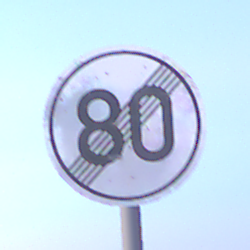
Verkehrszeichen: EndeGeschwindigkeit80
Umgebung: Outdoor, Nature
Tageszeit: SunriseSunset
Wetter: Clear
Licht: Natural
Jahreszeit: NotSpecified
Kontrast: LowContrast